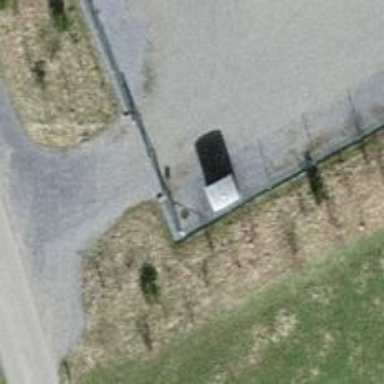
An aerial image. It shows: Gate.